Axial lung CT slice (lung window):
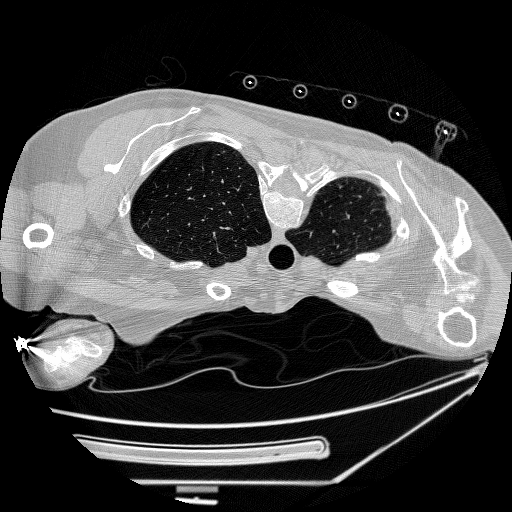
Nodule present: no